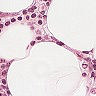
Metastatic tissue present: no